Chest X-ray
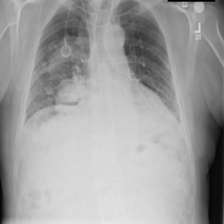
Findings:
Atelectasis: negative
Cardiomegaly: negative
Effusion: negative
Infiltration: negative
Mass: positive
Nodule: negative
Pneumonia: negative
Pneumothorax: negative
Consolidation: negative
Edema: negative
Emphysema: negative
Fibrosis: negative
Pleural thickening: negative
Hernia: negative